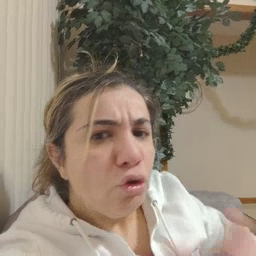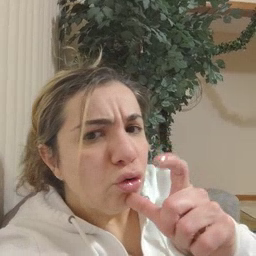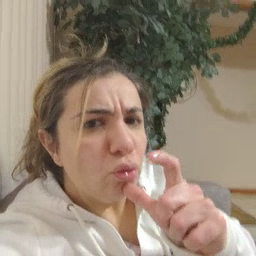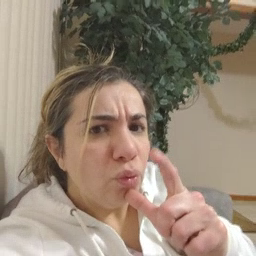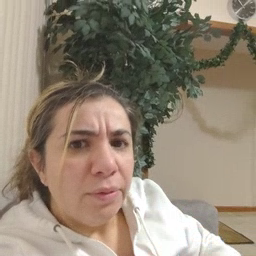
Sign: who